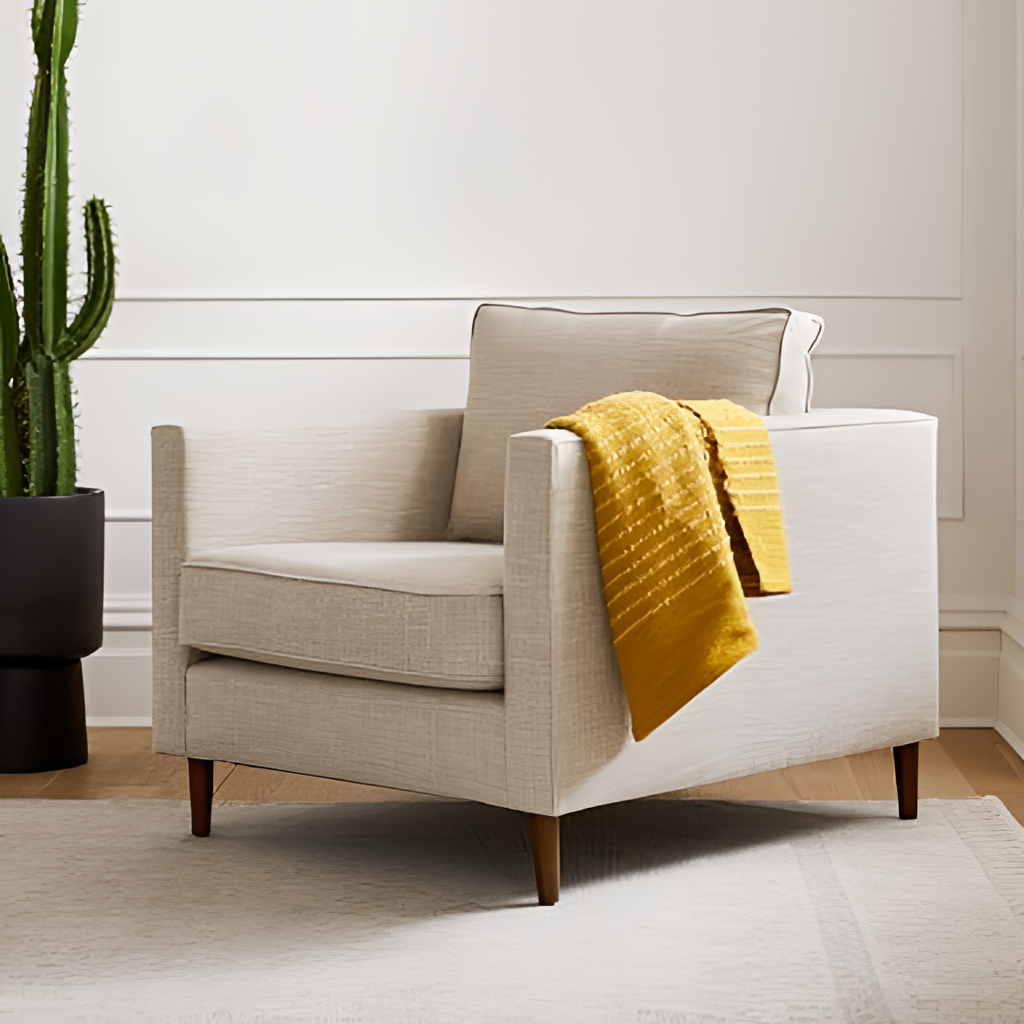
fabric armchair, living room, paint wallpaper, with solid pattern, oak wood flooring, with plank pattern, contemporary